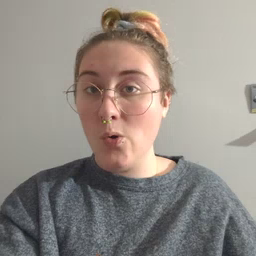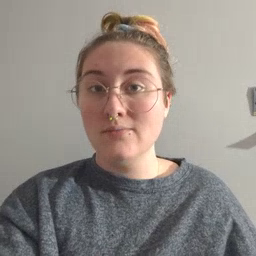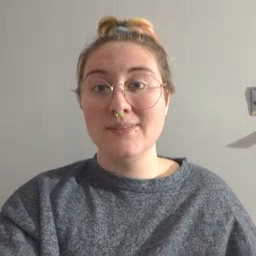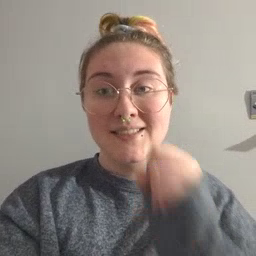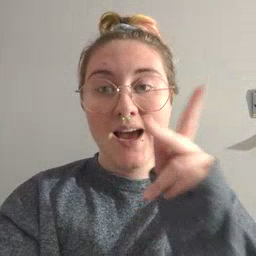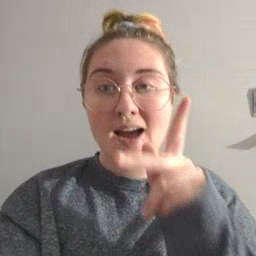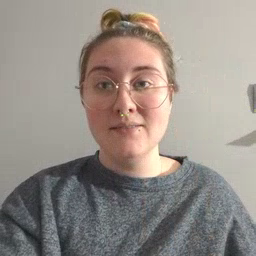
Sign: snack